Aerial crown-view tile of a tropical tree (Barro Colorado Island, Panama), acquired 20240716:
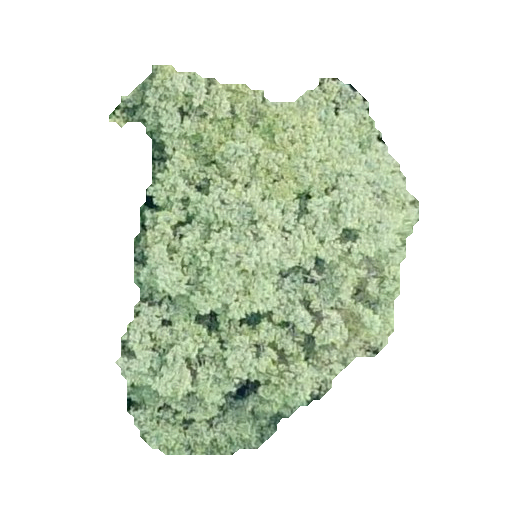
Species: Luehea seemannii
GBIF accepted scientific name: Luehea seemannii
Crown area: 134.398 m²